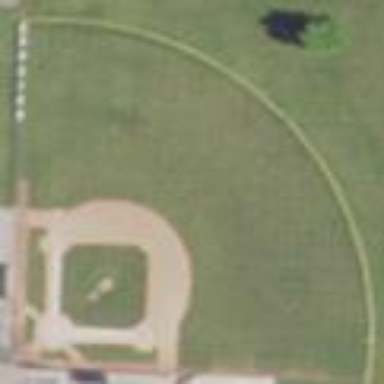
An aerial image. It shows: Baseball pitch for leisure and sports activities.